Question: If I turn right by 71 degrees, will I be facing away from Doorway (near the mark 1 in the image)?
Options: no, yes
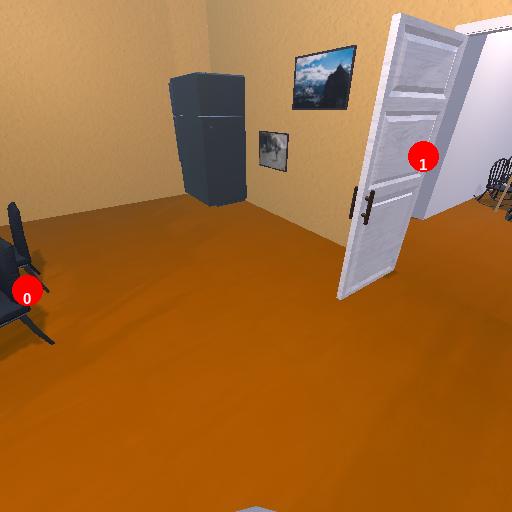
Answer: no